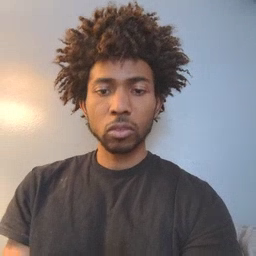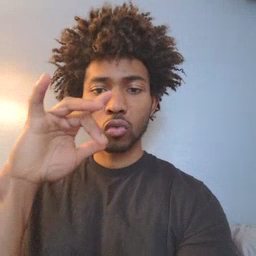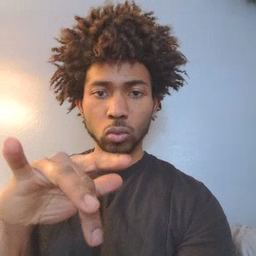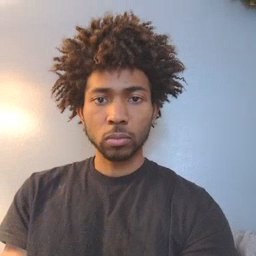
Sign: touch